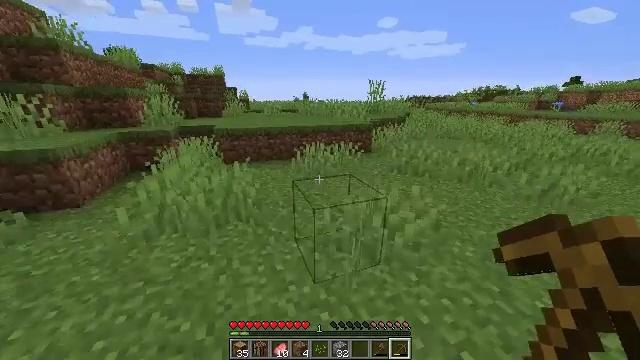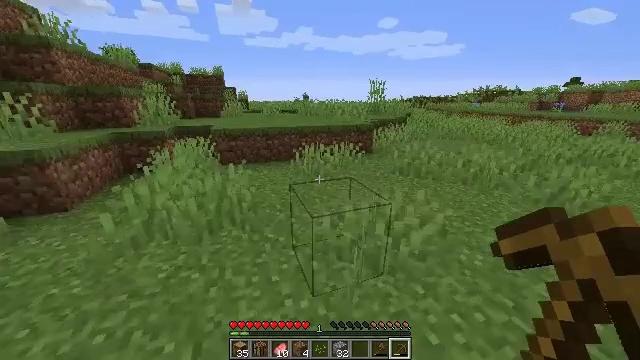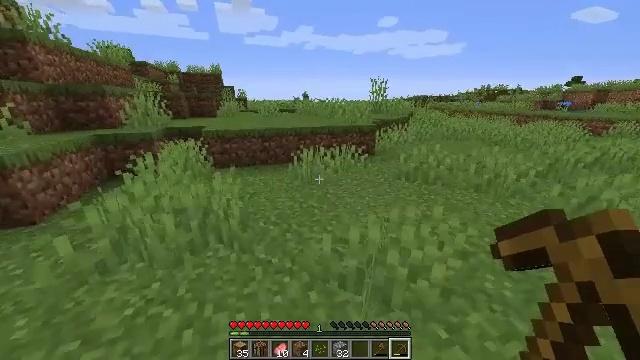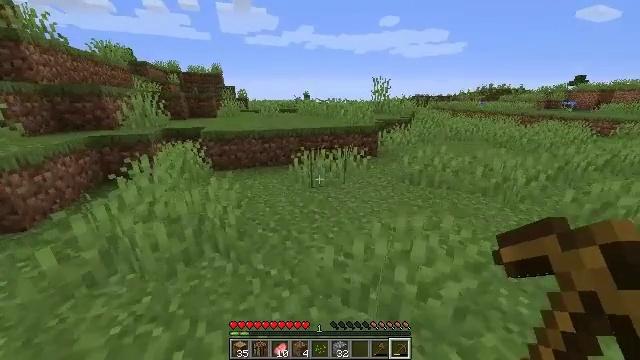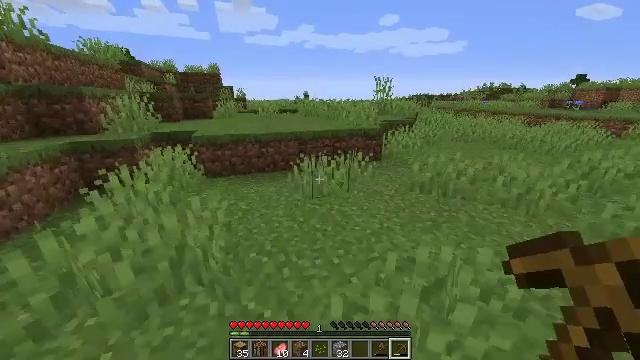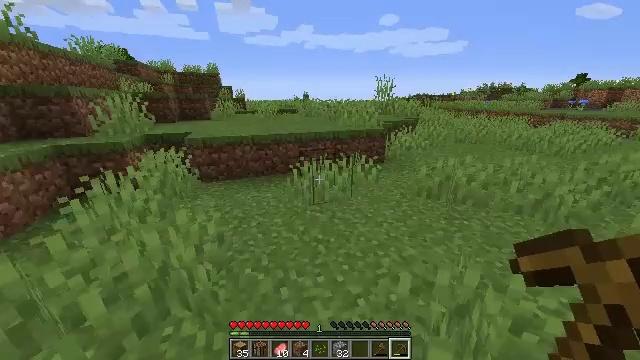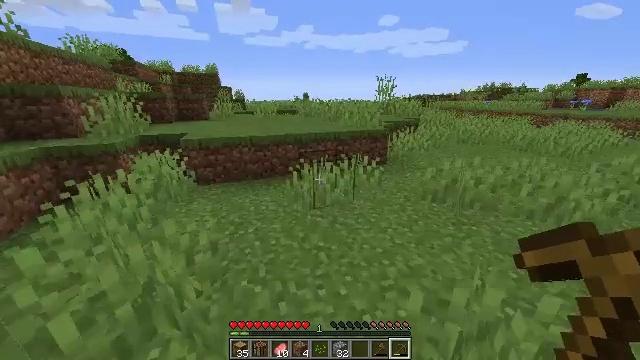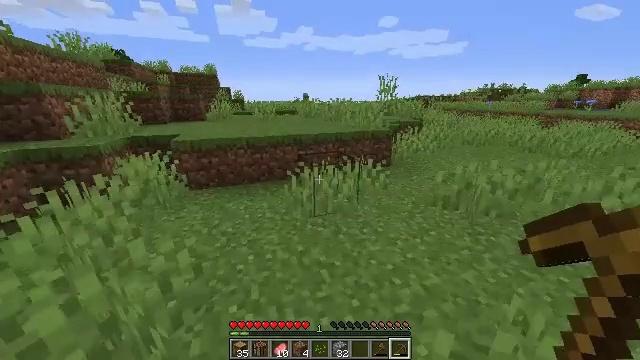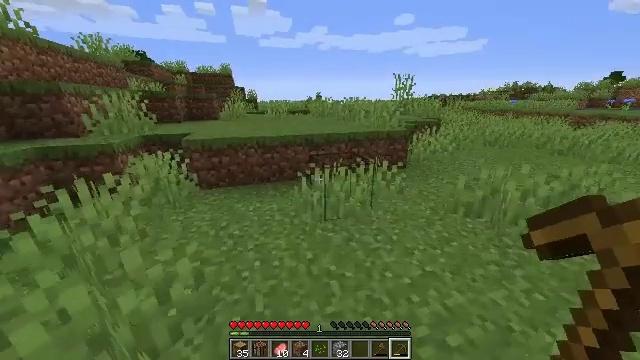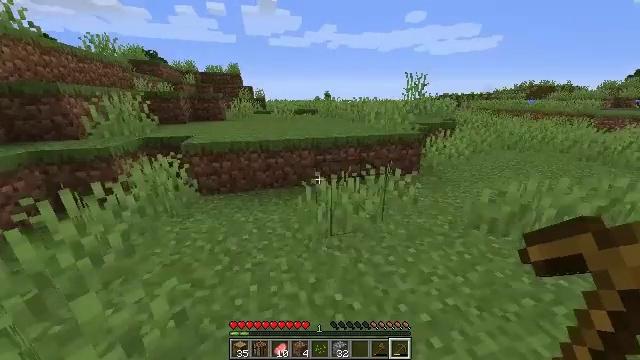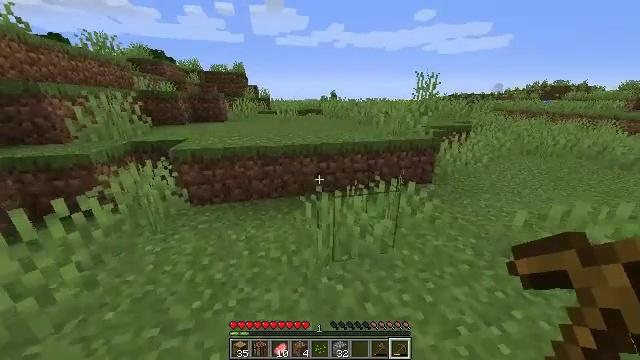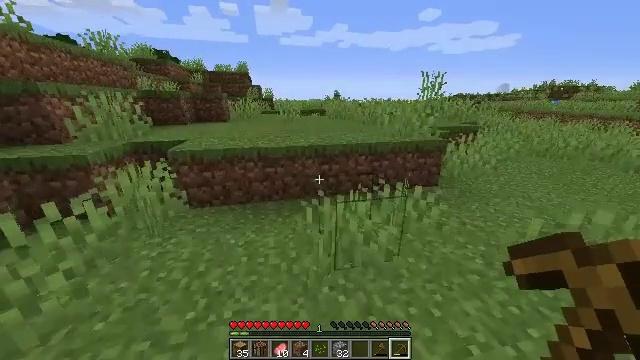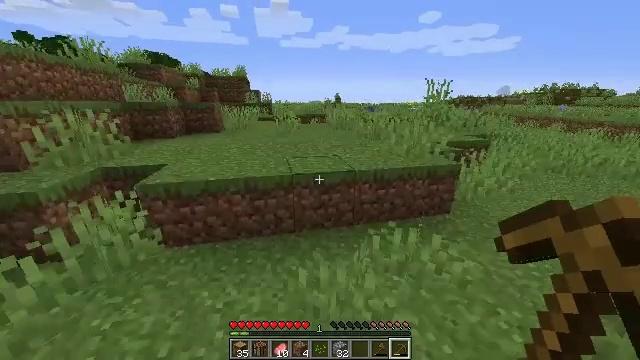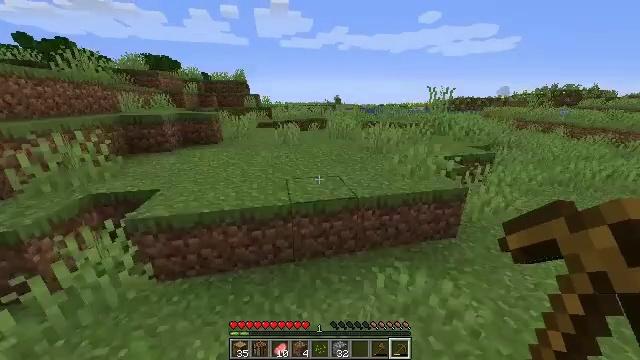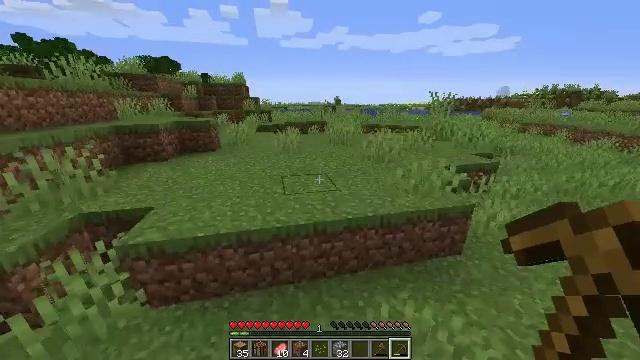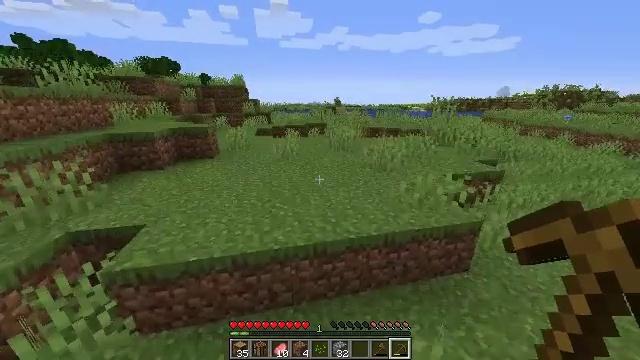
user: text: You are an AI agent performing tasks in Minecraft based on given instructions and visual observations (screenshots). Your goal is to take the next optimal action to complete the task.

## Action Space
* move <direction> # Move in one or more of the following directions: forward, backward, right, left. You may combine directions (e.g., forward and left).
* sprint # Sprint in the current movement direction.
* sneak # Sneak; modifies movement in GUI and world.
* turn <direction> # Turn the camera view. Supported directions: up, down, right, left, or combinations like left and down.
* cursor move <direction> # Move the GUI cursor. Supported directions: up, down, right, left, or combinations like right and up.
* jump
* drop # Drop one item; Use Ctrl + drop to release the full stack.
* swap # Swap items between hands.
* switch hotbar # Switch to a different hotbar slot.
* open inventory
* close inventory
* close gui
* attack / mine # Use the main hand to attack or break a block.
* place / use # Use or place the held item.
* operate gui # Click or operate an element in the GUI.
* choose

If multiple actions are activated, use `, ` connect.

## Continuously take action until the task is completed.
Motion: motion action
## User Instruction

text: Kill mobs.
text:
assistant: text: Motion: move forward
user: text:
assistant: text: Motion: move forward
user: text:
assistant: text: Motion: move forward
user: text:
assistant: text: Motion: move forward
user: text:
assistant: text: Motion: move forward
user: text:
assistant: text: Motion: move forward
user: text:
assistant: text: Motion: move forward
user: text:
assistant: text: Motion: move forward, turn left
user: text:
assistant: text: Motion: move forward, turn left
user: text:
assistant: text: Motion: move forward, turn left
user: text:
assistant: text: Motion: move forward
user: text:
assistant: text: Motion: move forward, jump
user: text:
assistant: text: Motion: move forward, jump
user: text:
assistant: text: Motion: move forward, jump
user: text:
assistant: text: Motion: move forward, jump
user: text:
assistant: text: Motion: move forward, jump
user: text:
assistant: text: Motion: move forward, jump
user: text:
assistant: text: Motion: move forward, jump
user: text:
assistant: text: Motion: move forward, jump
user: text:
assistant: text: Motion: move forward, jump
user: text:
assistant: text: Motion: move forward, jump
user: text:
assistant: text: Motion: move forward, jump
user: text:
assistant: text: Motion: move forward, jump
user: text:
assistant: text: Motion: move forward, jump
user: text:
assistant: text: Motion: move forward, jump
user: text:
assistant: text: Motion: move forward, jump
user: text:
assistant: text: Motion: move forward
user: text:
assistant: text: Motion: move forward
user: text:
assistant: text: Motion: move forward
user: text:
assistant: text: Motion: move forward